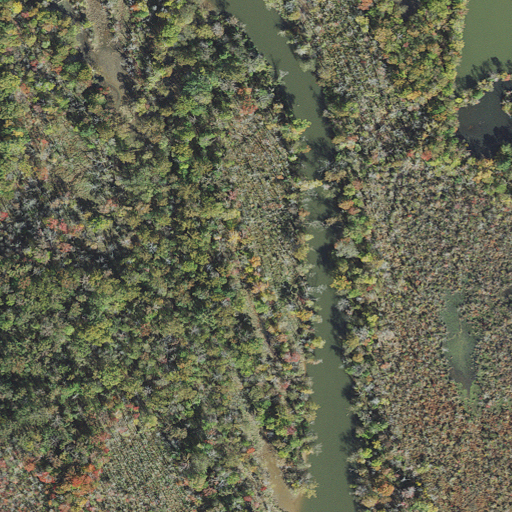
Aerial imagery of island in Maryland named Spyglass Island containing woody wetlands, herbaceous wetlands, open water, and deciduous forest